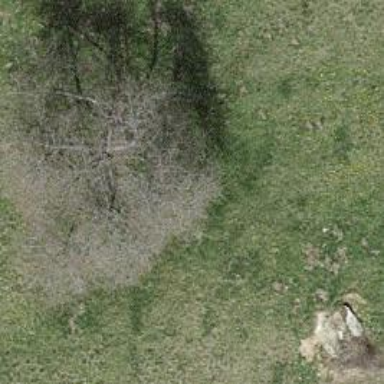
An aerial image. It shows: Beautiful tree in nature.